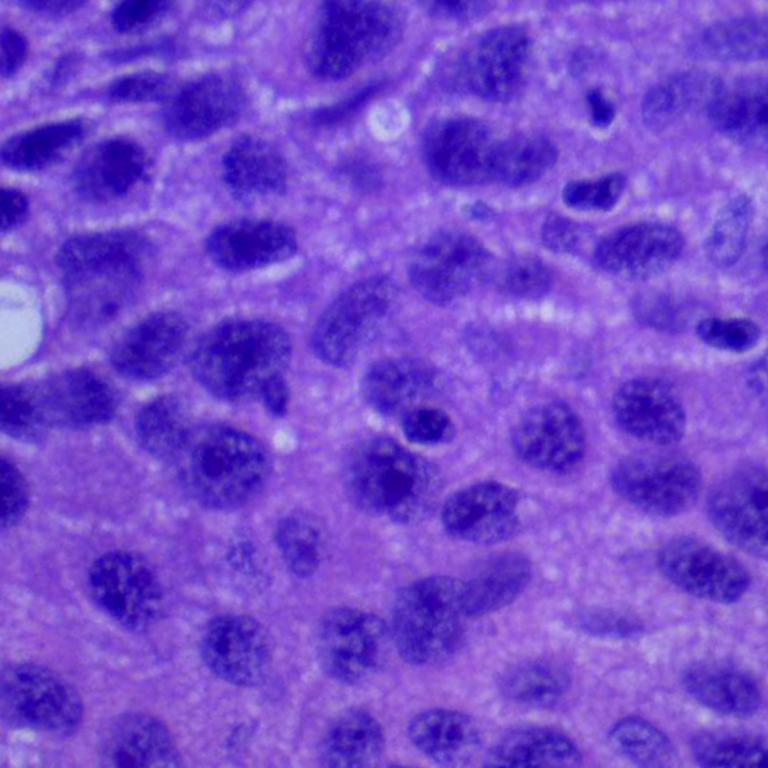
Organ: lung
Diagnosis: squamous carcinomas